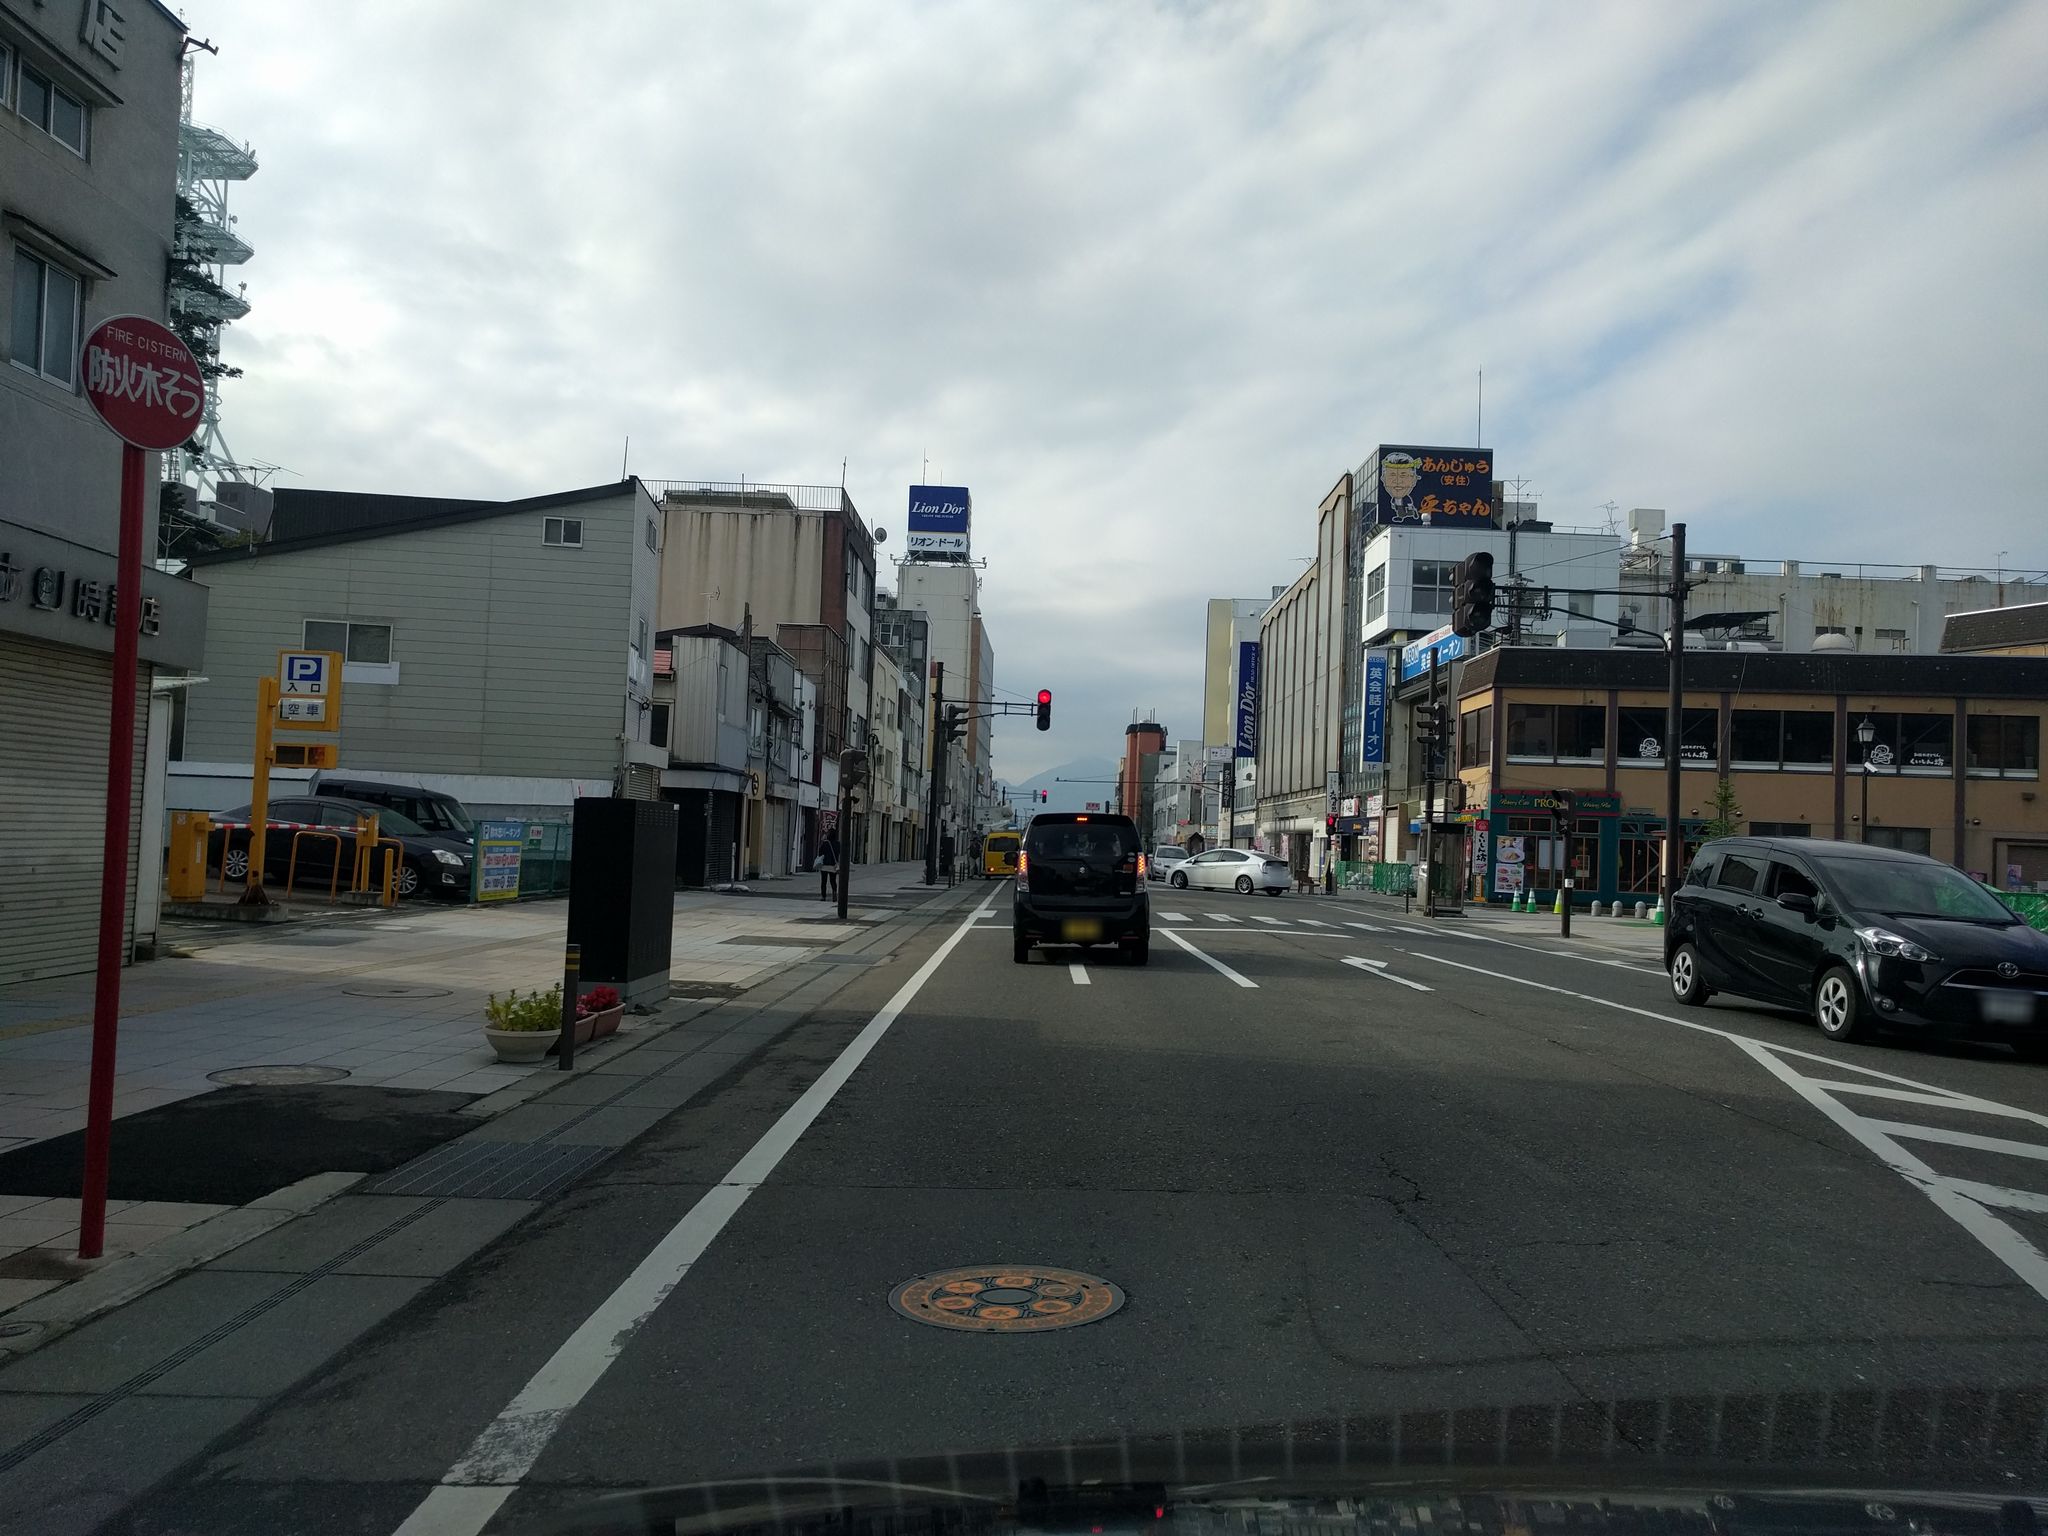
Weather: cloudy
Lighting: day
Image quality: good
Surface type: driving surface
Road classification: footway
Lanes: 2.0
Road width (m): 5.1
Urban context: urban centre
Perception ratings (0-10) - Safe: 5.77, Lively: 8.4, Beautiful: 4.12, Boring: 0.84, Depressing: 2.69, Wealthy: 5.6